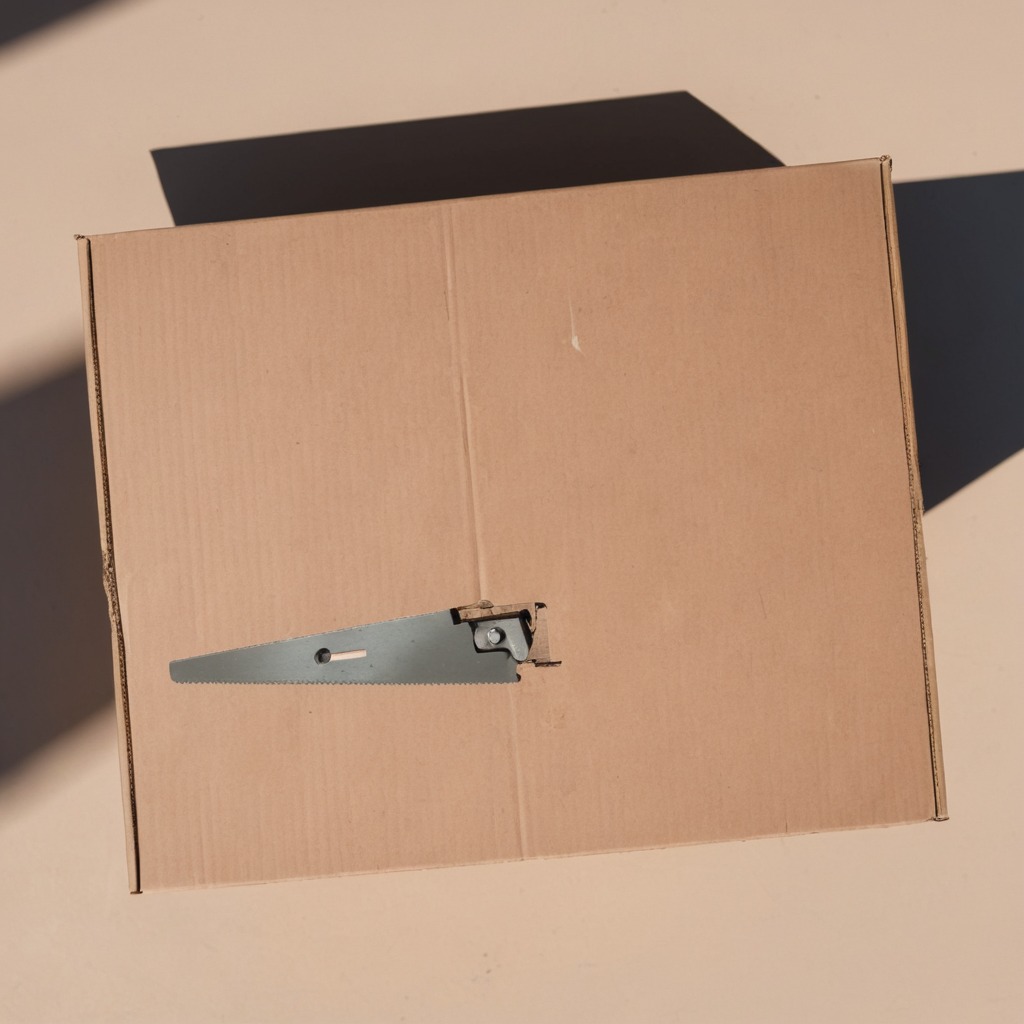
A metal saw is lying on a cardboard box surface in an outdoor workshop during daytime bright natural light soft shadows slightly creased but